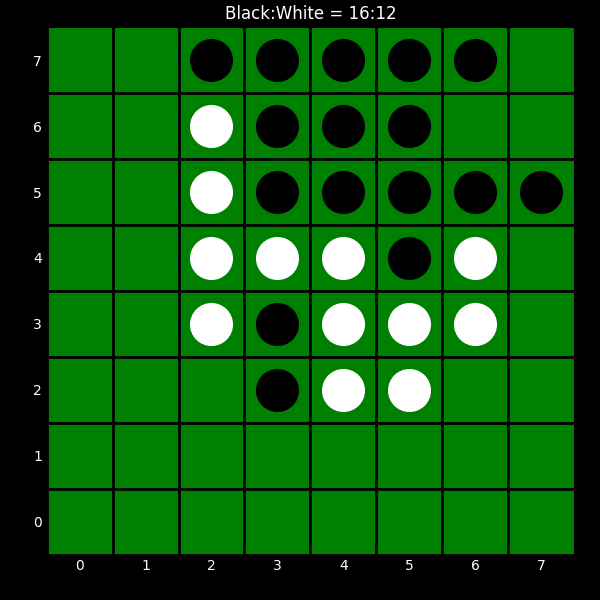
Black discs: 16
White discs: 12